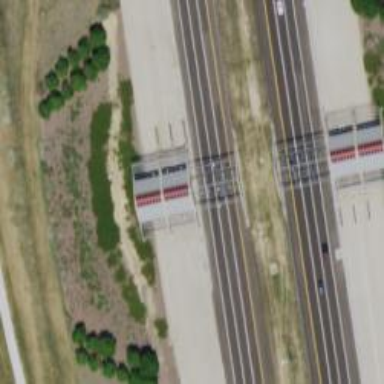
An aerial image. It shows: Toll gantry on the road.